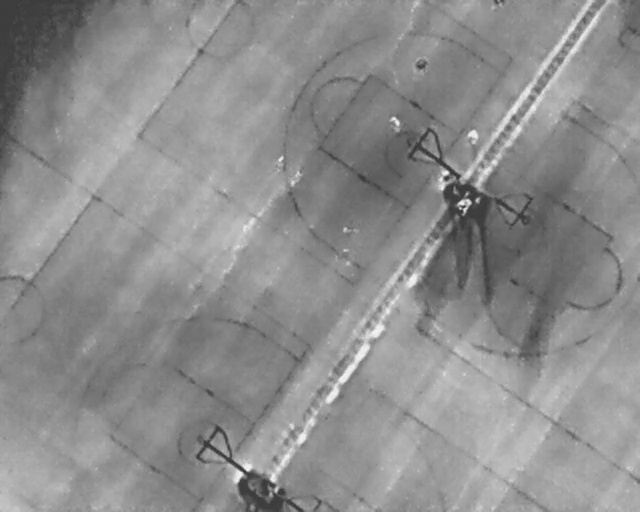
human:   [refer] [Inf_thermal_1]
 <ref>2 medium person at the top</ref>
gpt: <box>[[64, 11, 67, 14, 2], [60, 22, 63, 25, 2]]</box>

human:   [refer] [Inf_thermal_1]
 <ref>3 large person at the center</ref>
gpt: <box>[[44, 33, 48, 35, 33], [51, 48, 55, 51, 2], [68, 33, 71, 36, 2]]</box>

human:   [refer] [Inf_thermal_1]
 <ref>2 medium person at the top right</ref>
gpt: <box>[[76, 0, 78, 2, 2], [72, 25, 75, 28, 2]]</box>

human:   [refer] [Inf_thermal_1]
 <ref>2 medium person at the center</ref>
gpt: <box>[[42, 30, 45, 33, 19], [53, 43, 55, 47, 2]]</box>